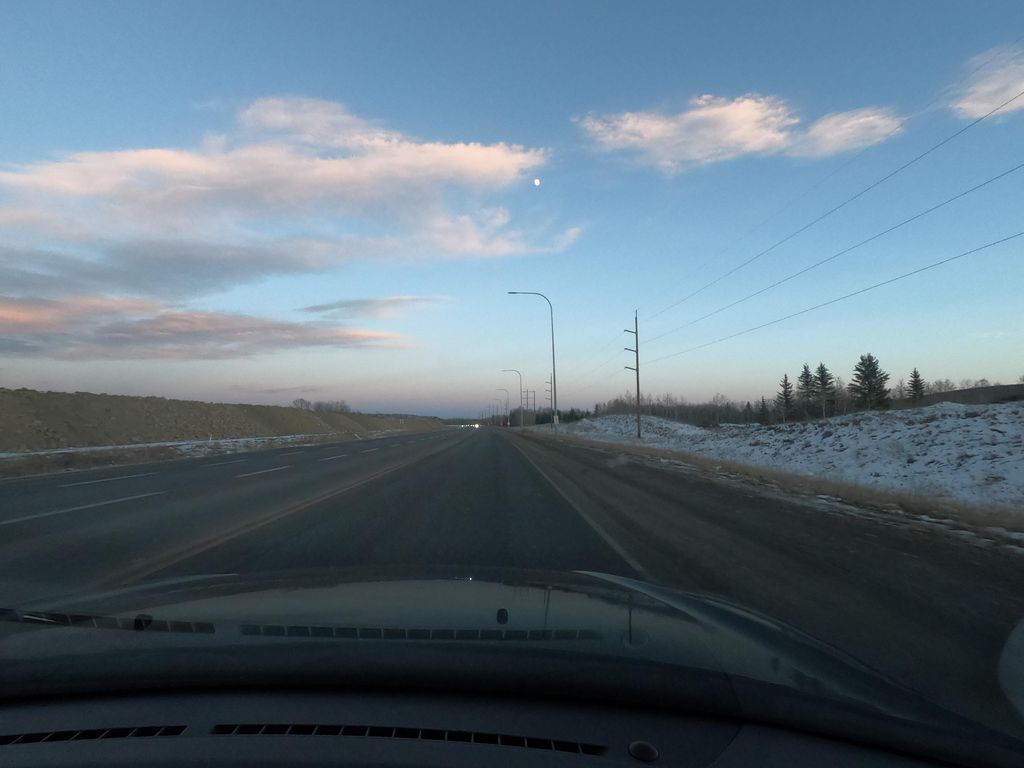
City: calgary